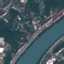
Land use / land cover class: River